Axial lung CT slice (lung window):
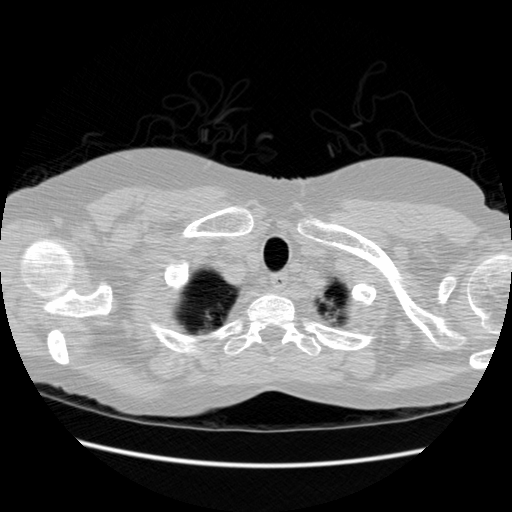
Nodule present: no